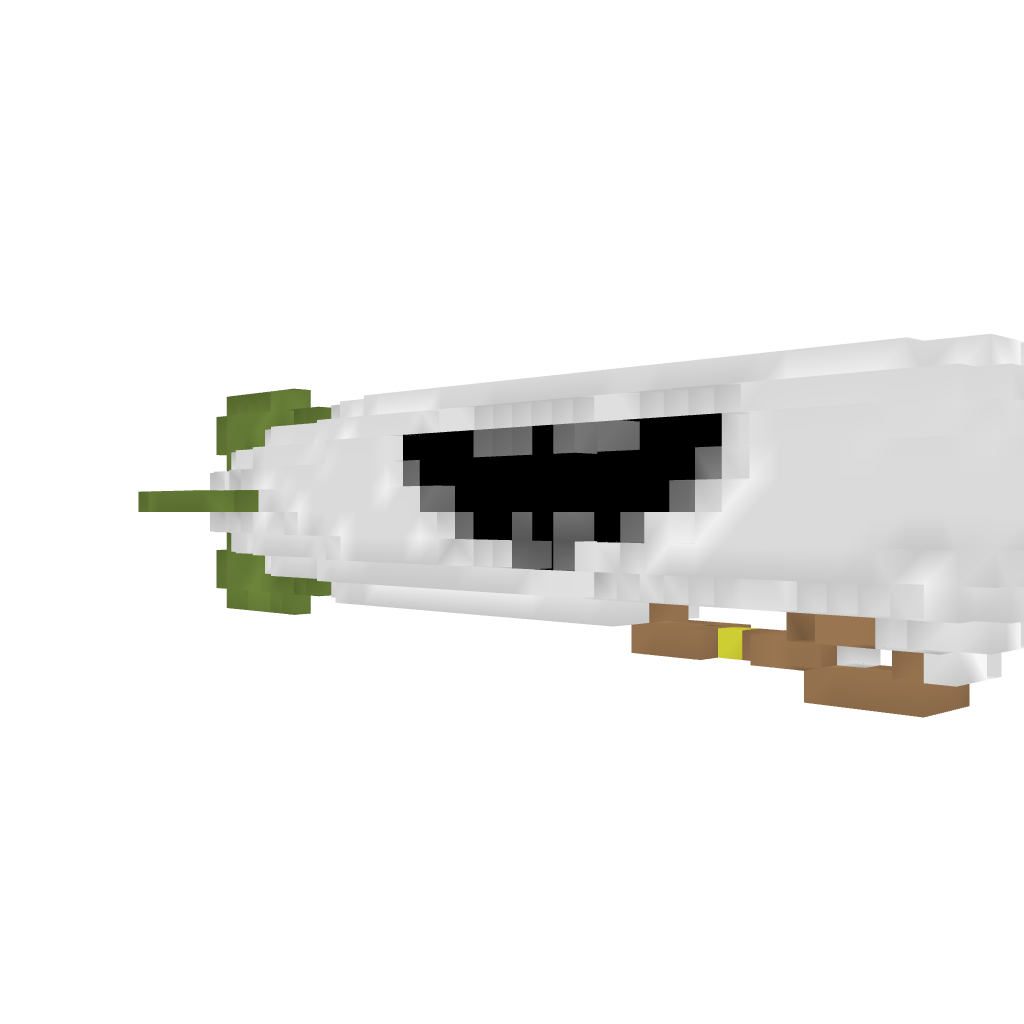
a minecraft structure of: Merchantman Airship bad low quality